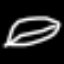
Label: leaf